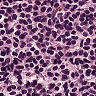
Metastatic tissue present: no